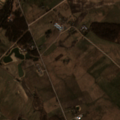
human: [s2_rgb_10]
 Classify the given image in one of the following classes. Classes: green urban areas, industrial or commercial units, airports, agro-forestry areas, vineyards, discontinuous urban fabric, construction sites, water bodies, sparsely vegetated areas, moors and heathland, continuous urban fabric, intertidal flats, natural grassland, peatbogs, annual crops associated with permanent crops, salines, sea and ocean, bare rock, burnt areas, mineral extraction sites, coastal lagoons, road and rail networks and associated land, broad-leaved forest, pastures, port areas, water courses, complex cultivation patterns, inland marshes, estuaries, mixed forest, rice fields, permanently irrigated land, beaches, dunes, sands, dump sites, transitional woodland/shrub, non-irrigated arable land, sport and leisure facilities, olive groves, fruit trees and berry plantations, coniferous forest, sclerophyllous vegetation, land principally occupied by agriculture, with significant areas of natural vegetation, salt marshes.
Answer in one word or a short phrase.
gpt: discontinuous urban fabric, non-irrigated arable land, pastures, complex cultivation patterns, land principally occupied by agriculture, with significant areas of natural vegetation